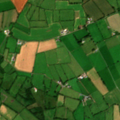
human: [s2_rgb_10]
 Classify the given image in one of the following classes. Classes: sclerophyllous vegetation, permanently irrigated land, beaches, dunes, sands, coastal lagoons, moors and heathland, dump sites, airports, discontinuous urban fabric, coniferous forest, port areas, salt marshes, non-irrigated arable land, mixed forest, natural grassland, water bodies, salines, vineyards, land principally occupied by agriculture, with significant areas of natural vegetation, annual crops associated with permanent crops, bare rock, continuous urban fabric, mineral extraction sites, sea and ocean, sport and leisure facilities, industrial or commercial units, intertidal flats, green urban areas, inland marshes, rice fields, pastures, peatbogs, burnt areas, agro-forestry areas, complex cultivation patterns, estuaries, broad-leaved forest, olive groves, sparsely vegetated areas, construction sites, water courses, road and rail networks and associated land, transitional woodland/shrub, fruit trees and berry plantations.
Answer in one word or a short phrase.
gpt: pastures